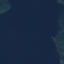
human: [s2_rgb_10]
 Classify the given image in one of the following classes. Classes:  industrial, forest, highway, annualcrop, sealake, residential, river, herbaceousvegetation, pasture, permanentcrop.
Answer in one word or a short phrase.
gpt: SeaLake